Sex: M
Age: 69
Scanner: Avanto
Primary tumour origin: Non-Small Cell Lung Cancer
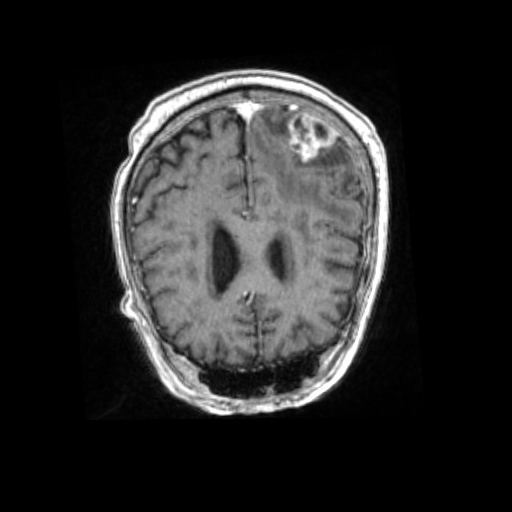
Segmented lesion volume (cc): 13.437
Number of lesion components: 1